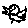
Label: bird